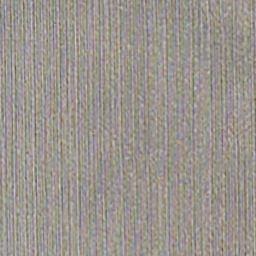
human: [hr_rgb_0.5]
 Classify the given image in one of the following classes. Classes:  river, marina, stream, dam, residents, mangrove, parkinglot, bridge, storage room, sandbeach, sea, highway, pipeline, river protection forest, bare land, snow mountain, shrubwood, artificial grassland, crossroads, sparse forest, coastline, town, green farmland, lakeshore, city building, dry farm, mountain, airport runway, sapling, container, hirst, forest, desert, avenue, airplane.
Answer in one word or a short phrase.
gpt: dry farm